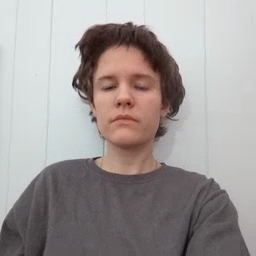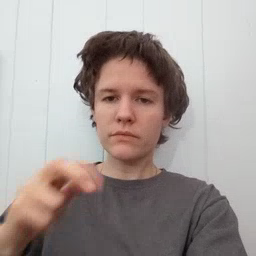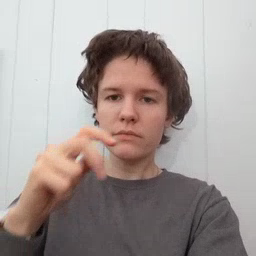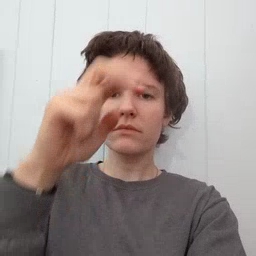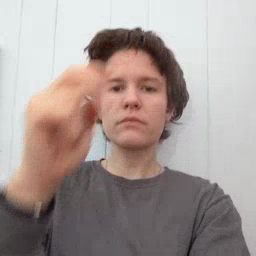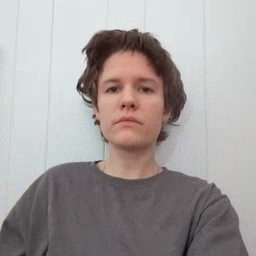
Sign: stairs